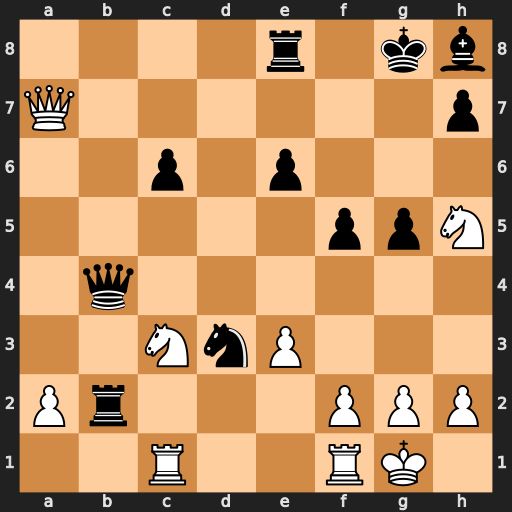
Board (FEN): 4r1kb/Q6p/2p1p3/5ppN/1q6/2NnP3/Pr3PPP/2R2RK1
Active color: w
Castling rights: -
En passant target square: -
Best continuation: Qd7 Kf8 Qxd3